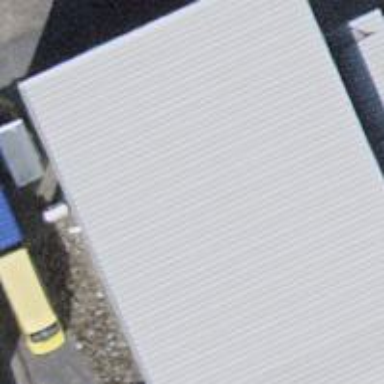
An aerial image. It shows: Shop specializing in tires.